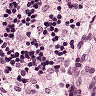
Metastatic tissue present: no